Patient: sex M, age 45
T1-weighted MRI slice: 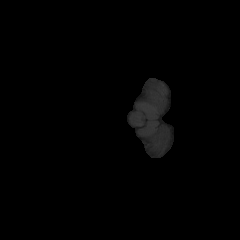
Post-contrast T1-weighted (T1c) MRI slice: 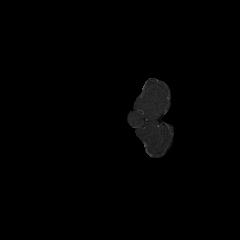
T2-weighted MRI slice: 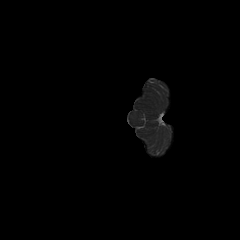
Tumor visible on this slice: no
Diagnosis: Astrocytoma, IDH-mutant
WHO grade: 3